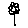
Label: flower